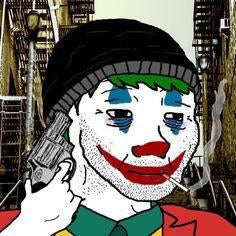
Label: 5_Doomer